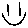
Label: smiley face